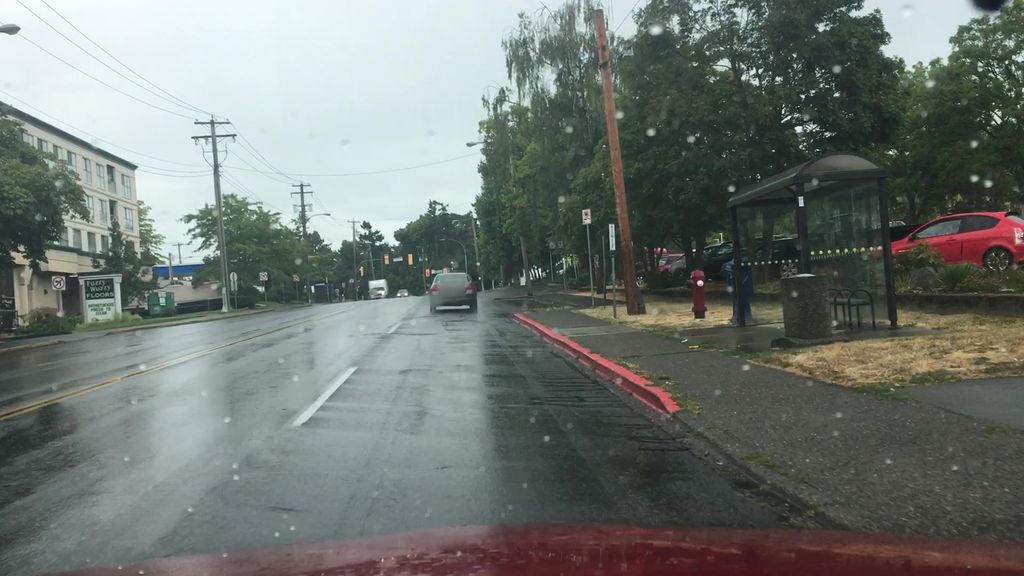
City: victoria